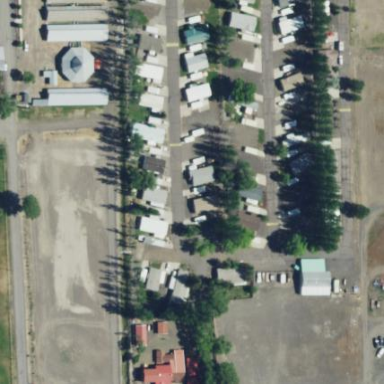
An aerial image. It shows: Residential area known as trailer park.